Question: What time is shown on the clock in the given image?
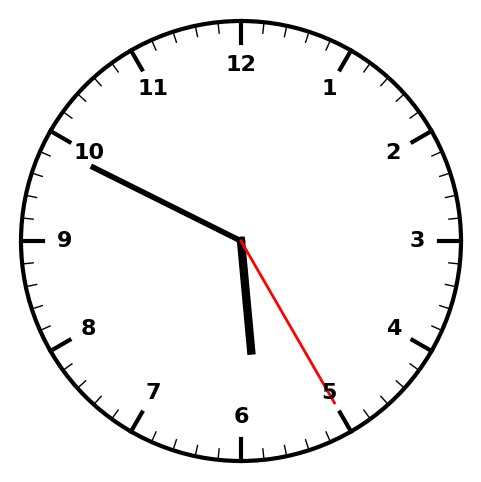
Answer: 05:49:25